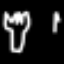
Label: fork